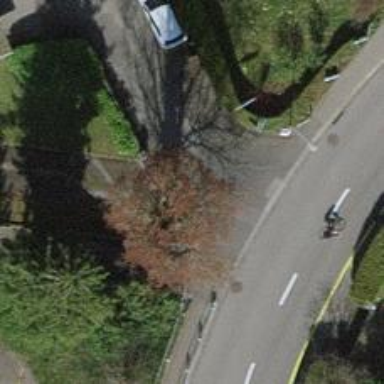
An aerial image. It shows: Alleyway designated as service road.